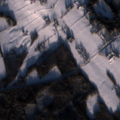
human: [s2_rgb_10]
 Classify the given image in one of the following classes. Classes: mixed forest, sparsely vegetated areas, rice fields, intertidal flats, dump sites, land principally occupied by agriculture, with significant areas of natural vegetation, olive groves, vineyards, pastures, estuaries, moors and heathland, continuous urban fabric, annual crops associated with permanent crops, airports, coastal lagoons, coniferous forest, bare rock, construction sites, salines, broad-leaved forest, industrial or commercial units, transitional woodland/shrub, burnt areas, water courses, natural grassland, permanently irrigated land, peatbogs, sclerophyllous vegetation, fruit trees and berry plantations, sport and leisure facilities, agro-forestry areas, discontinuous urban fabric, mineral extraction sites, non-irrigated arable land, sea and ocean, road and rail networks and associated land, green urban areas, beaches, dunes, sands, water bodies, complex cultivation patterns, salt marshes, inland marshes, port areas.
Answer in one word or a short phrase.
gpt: land principally occupied by agriculture, with significant areas of natural vegetation, coniferous forest, mixed forest